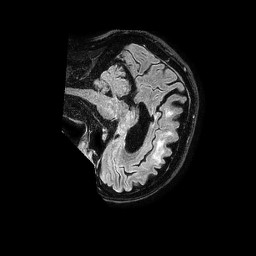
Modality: FLAIR
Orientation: sagittal
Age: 74
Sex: male
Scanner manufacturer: philips
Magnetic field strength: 1.5 T
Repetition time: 4.8 s
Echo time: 0.3 s